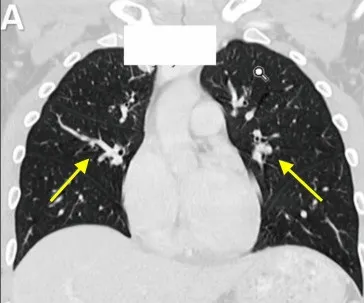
Computed tomography (CT) scan showing lung metastasis.
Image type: radiology (ct)